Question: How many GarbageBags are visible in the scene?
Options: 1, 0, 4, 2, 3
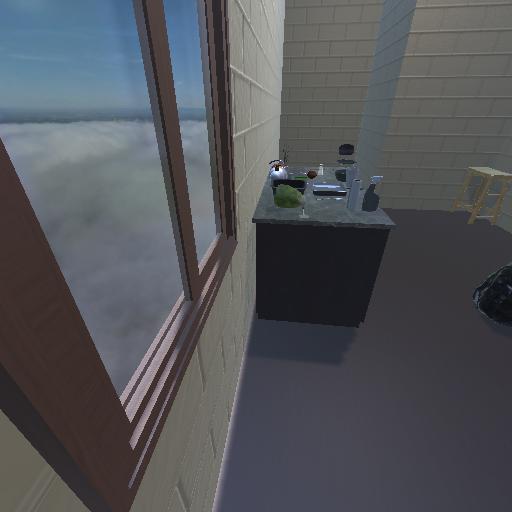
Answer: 1